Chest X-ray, AP view. Patient: 58 years old, sex M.
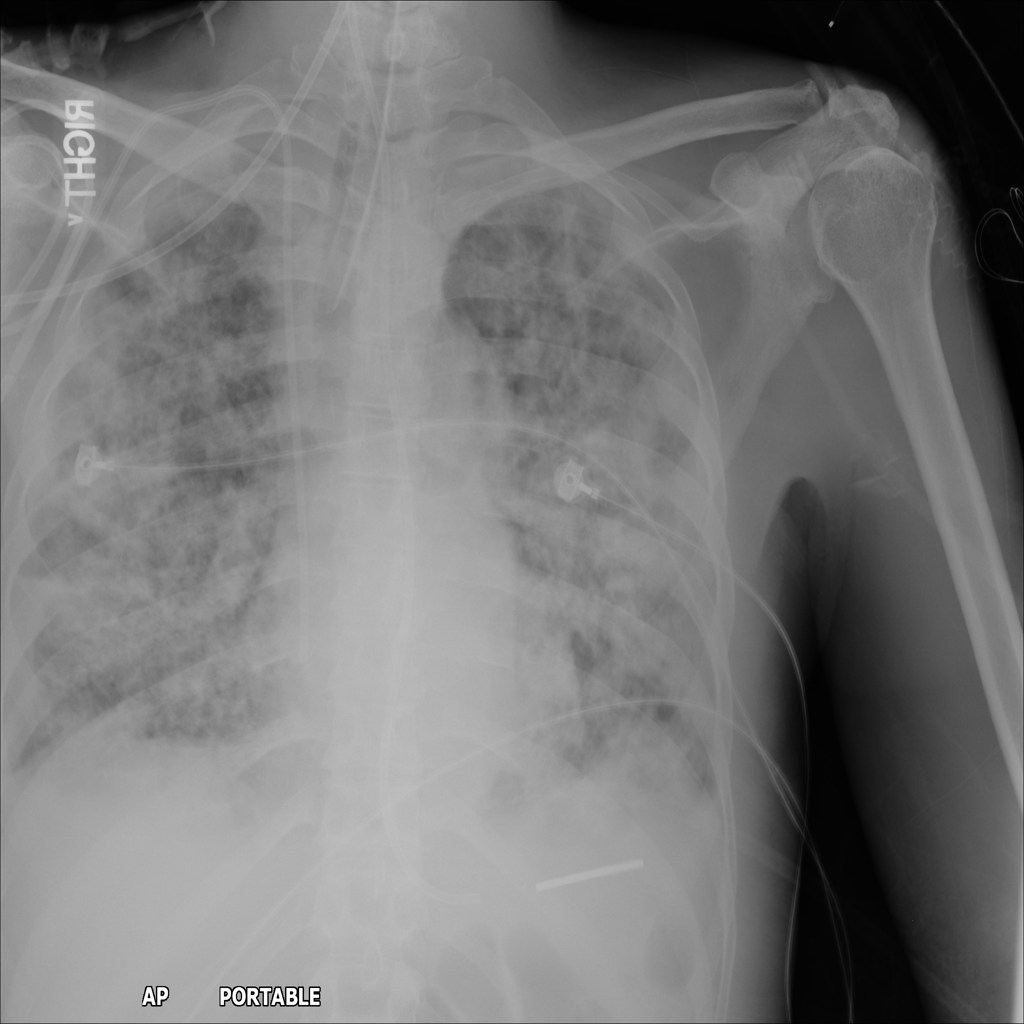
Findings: Infiltration